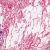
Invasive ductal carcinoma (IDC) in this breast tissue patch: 0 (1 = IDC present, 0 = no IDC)